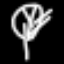
Label: leaf